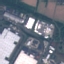
Label: Industrial